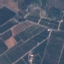
Land use / land cover class: PermanentCrop